【题型】解答题　【知识点】解析几何　【难度】medium
(2023·上海嘉定·三模) 已知椭圆$\Gamma: \frac{x^2}{a^2} + \frac{y^2}{b^2} = 1 \ (a > b > 0)$的左、右焦点分别为$F_1(-\sqrt{2},0)$和$F_2(\sqrt{2},0)$，$\Gamma$的下顶点为$A$，直线$l: x + y - 4\sqrt{2} = 0$，点$M$在$l$上。

(1) 若$a=2$，线段$AM$的中点在$x$轴上，求$M$的坐标；

(2) 若直线$l$与$y$轴交于$B$，直线$AM$经过右焦点$F_2$，在$\triangle ABM$中有一个内角的余弦值为$\frac{3}{5}$，求$b$；

(3) 在椭圆$\Gamma$上存在一个点$P(a\cos\theta, b\sin\theta) \ (\theta \in [0,2\pi])$，$P$到$l$的距离为$d$，使$|PF_1| + |PF_2| + d = 6$，当$a$变化时，求$d$的最小值。

\vspace{1em}
【解答】
【答案】(1)$M(3\sqrt{2},\sqrt{2})$；(2)$b = \frac{3\sqrt{2}}{4}$或$\frac{\sqrt{2}}{7}$；(3)$\frac{8}{3}$

\vspace{1em}

【知识点】根据椭圆方程求$a$、$b$、$c$、已知两角的正、余弦，求和、差角的余弦、由正弦（型）函数的值域（最值）求参数、求椭圆中的参数及范围

\vspace{1em}

【分析】
(1) 由题意及条件先得出椭圆方程，由$AM$的中点在$x$轴上先得出$M$纵坐标，再代入直线方程即可求得$M$；

(2) 分类讨论$\triangle ABM$中哪个内角余弦值为$\frac{3}{5}$，分别解三角形求得对应的$b$值即可；

(3) 根据点到直线的距离公式化简得出$\sqrt{a^2 + b^2}\sin(\theta + \varphi) = 2\sqrt{2}a - 2\sqrt{2} \ \left( \tan\varphi = \frac{a}{b} \right)$，再根据三角函数的有界性得出$|\sin(\theta + \varphi)| = \left| \frac{2a - 2}{\sqrt{a^2 - 1}} \right| \leq 1$，解不等式求出$a$的取值范围即可求得$d$的最小值。

\vspace{1em}

【详解】
(1) 由题意可得$a=2$，$c=\sqrt{2}$，$\therefore b = \sqrt{a^2 - c^2} = \sqrt{2}$，$\therefore \Gamma: \frac{x^2}{4} + \frac{y^2}{2} = 1$，$A(0,-\sqrt{2})$，

$\because AM$的中点在$x$轴上，则由中点坐标公式可知：$A$、$M$的纵坐标之和为$0$，

$\therefore M$的纵坐标为$\sqrt{2}$，代入$x + y - 4\sqrt{2} = 0$得：$M(3\sqrt{2},\sqrt{2})$。

\vspace{1em}

(2)

由直线方程可知$B(0,4\sqrt{2})$，由直线方程可知$\angle MBA = \frac{\pi}{4}$，故有如下两种情况：

① 若$\cos \angle BAM = \frac{3}{5}$，则$\sin \angle BMA = \frac{3}{5}$，$\tan \angle BAM = \frac{4}{3}$，即$\tan \angle OAF_2 = \frac{4}{3}$，

$\therefore OA = \frac{3}{4}OF_2 = \frac{3}{4}\sqrt{2}$，$\therefore b = \frac{3}{4}\sqrt{2}$。

② 若$\cos \angle BMA = \frac{3}{5}$，则$\sin \angle BMA = \frac{4}{5}$，

$\because \angle MBA = \frac{\pi}{4}$，$\therefore \cos(\angle MBA + \angle AMB) = \frac{\sqrt{2}}{2} \times \frac{3}{5} - \frac{\sqrt{2}}{2} \times \frac{4}{5} = -\frac{\sqrt{2}}{10}$，$\therefore \cos \angle BAM = \frac{\sqrt{2}}{10}$，$\therefore \tan \angle BAM = 7$，

即$\tan \angle OAF_2 = 7$，$\therefore OA = \frac{\sqrt{2}}{7} = b$，

综上$b = \frac{3\sqrt{2}}{4}$或$\frac{\sqrt{2}}{7}$。

\vspace{1em}

(3) 设$P(a\cos\theta, b\sin\theta)$，则由题意得$d = \left| \frac{a\cos\theta + b\sin\theta - 4\sqrt{2}}{\sqrt{2}} \right| = 6 - 2a$，

显然椭圆在直线的左下方，则$-\frac{a\cos\theta + b\sin\theta - 4\sqrt{2}}{\sqrt{2}} = 6 - 2a$，

即$\sqrt{a^2 + b^2}\sin(\theta + \varphi) - 4\sqrt{2} = 2\sqrt{2}a - 6\sqrt{2} \ \left( \tan\varphi = \frac{a}{b} \right)$，

$\because a^2 = b^2 + 2$，$\therefore \sqrt{2a^2 - 2}\sin(\theta + \varphi) = 2\sqrt{2}a - 2\sqrt{2}$，

据此可得$\sqrt{a^2 - 1}\sin(\theta + \varphi) = 2a - 2$，$|\sin(\theta + \varphi)| = \left| \frac{2a - 2}{\sqrt{a^2 - 1}} \right| \leq 1$，

整理可得$(a - 1)(3a - 5) \leq 0$，即$1 \leq a \leq \frac{5}{3}$，

又$a > c = \sqrt{2}$，$\therefore a \in \left( \sqrt{2}, \frac{5}{3} \right]$，

从而$d = 6 - 2a \geq 6 - 2 \times \frac{5}{3} = \frac{8}{3}$，即$d$的最小值为$\frac{8}{3}$。
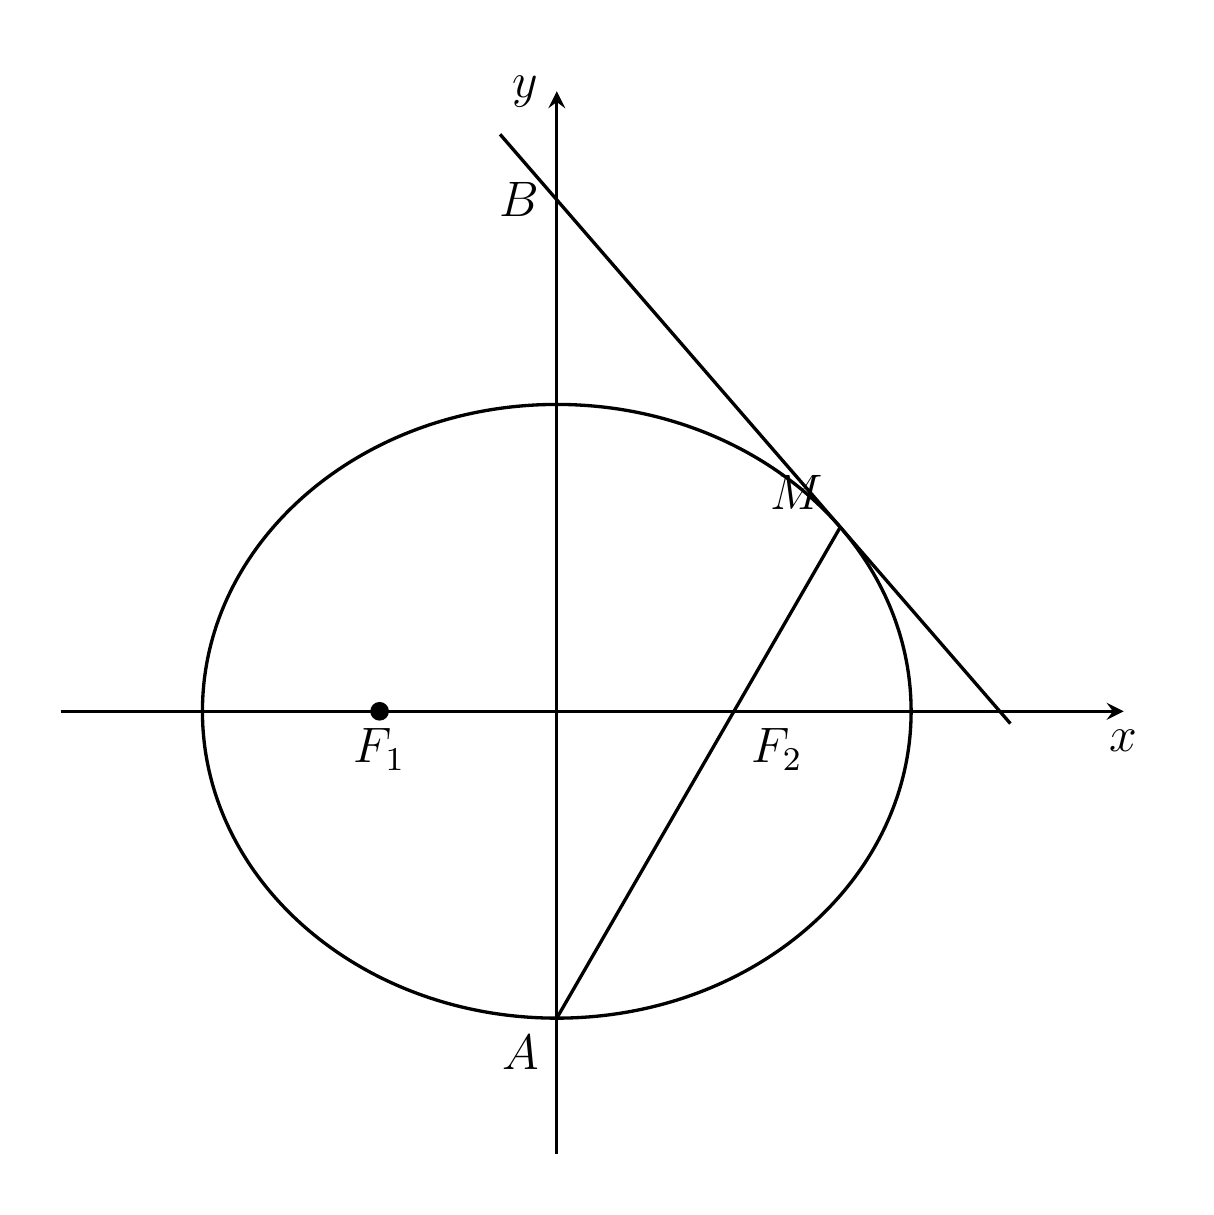